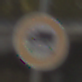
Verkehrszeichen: TatsaechlicheLaenge
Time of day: MorningAfternoon
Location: Outdoor (Suburban)
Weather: PartlyCloudy
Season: NotSpecified
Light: Natural